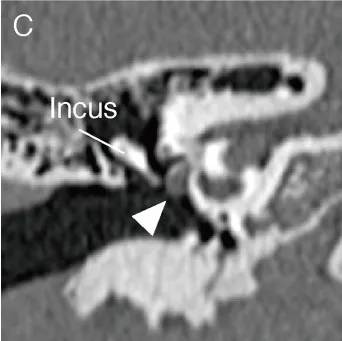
(C,D) Coronal section of the CT scan shows the cyst (marked with a white arrow head) and small bone dehiscence in the vestibule (black arrow head).
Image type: radiology (ct)